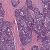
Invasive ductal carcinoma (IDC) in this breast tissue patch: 1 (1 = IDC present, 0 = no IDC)